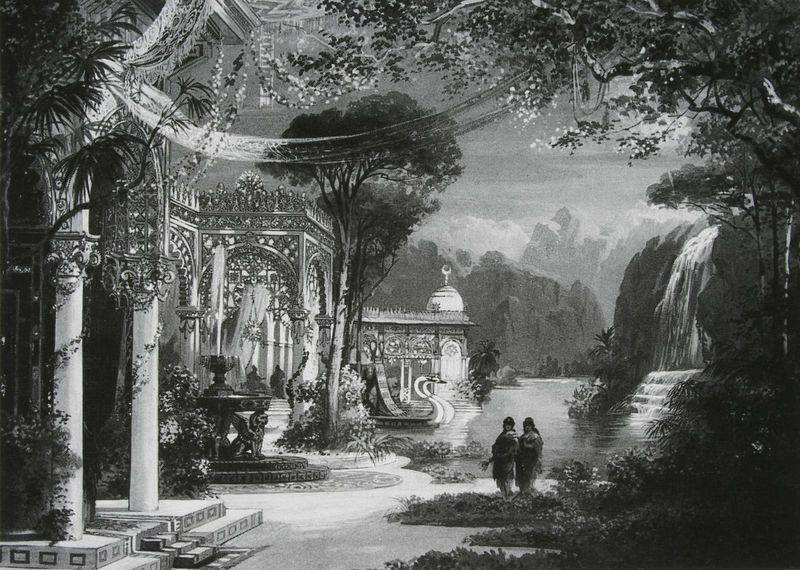
Titel: Bühnenbildentwurf für die Separatvorstellung von Kalidasas Drama "Urvasi", wohl die "Terrasse vor dem Königlichen Palaste" des 3. Aufzugs
Künstler: Carlo Brioschi
Schlagwörter: baum, felsen, himmel, wasser, landschaft, menschen, see, licht, männer, schwarz, säule, säulen, gebäude, paar, wasserfall, boot, brunnen, garten, bogen, berge, palme, stufen, durchblick, orient, orientalisch, jonische säulen, maurisch, seriendruck, nachtstück, schwanenboot